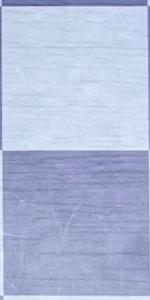
Label: Empty